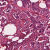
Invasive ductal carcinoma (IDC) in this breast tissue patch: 1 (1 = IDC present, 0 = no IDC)